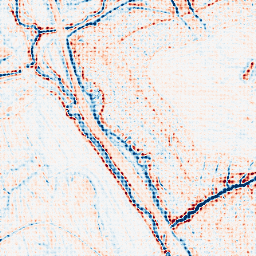
Category: edge_preserving
Decomposition family: bilateral
Decomposition parameters: d: 9
sigma_color: 150
sigma_space: 100
Upsampling method: sinc_blackman
Upsampling parameters: scale: 8
kernel_size: 8
Upsampling scale: 8